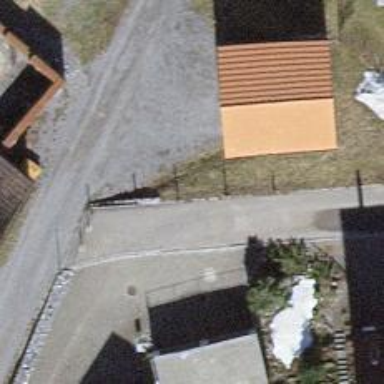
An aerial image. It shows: Bollard.